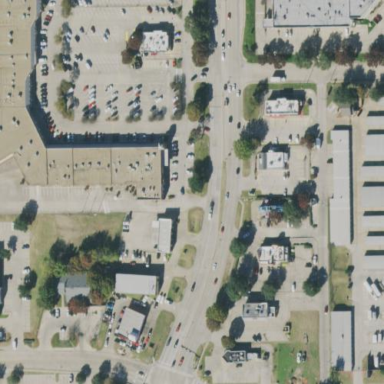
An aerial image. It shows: Retail area.